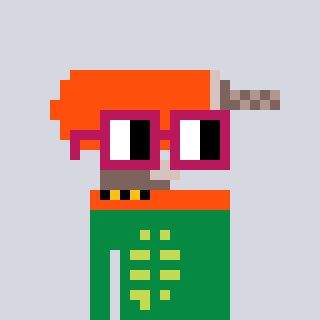
a pixel art character with square dark red glasses, a drill-shaped head and a green-colored body on a cool background